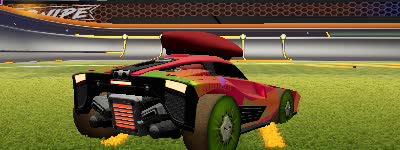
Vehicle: breakout